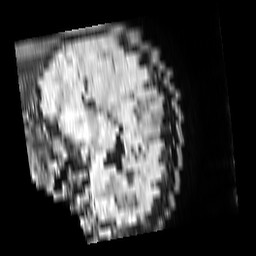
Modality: FLAIR
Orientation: sagittal
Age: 41
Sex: female
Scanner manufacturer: philips
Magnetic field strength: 1.5 T
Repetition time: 10 s
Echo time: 0.14 s